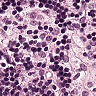
Metastatic tissue present: no